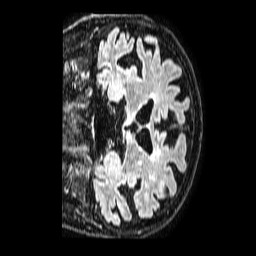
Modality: FLAIR
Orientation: coronal
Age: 75
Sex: male
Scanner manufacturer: philips
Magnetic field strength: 1.5 T
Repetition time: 4.8 s
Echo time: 0.3 s